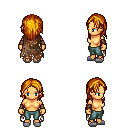
a pixel art fantasy rpg character, female body template, human, tanned skin, brown tattered cape, teal pants, dark blonde long hairstyle, leather bracers, white slippers, four views (front, back, left, right), 2x2 character sprite sheet, small pixel art, hard edges, no anti-aliasing